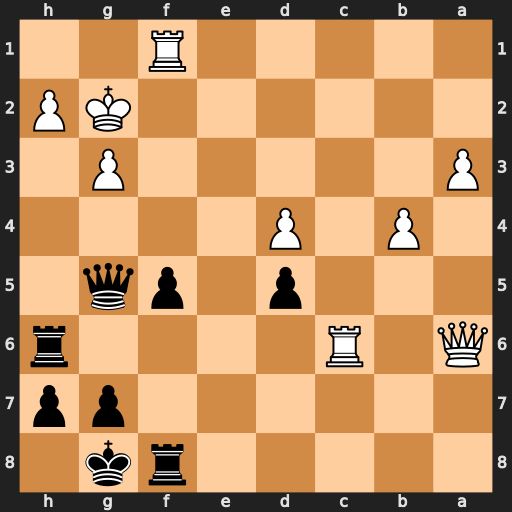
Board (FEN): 5rk1/6pp/Q1R4r/3p1pq1/1P1P4/P5P1/6KP/5R2
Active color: b
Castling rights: -
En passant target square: -
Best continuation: Qd2+ Rf2 Rxh2+ Kxh2 Qxf2+